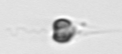
Label: Apedinella